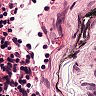
Metastatic tissue present: no